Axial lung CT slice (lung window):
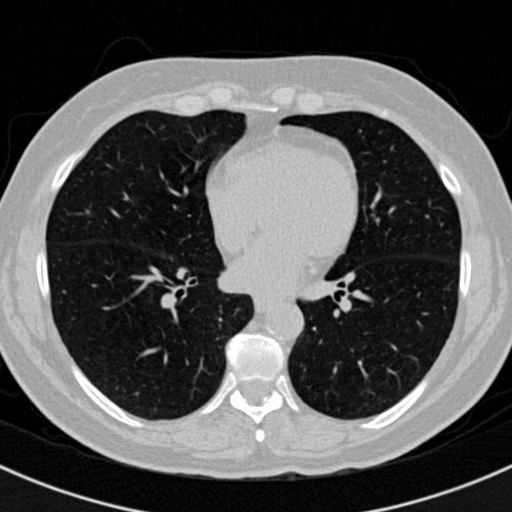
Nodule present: no